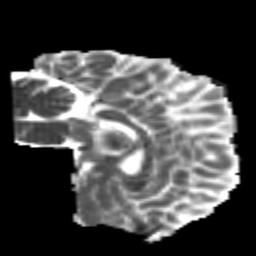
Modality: MD
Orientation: sagittal
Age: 25
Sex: male
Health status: healthy
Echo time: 0.074 s